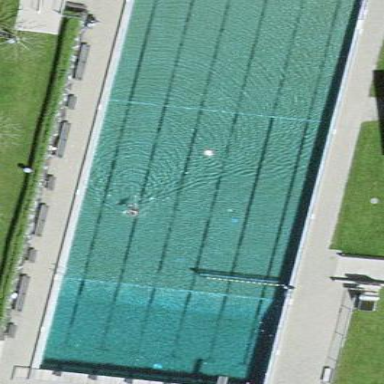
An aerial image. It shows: Swimming pool located in leisure land.